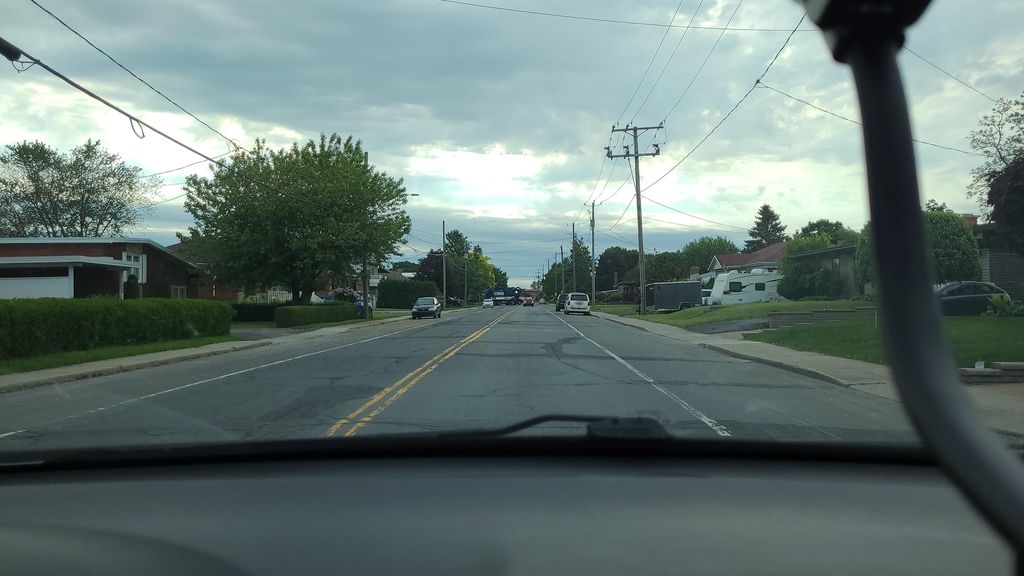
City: montreal